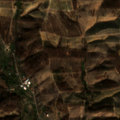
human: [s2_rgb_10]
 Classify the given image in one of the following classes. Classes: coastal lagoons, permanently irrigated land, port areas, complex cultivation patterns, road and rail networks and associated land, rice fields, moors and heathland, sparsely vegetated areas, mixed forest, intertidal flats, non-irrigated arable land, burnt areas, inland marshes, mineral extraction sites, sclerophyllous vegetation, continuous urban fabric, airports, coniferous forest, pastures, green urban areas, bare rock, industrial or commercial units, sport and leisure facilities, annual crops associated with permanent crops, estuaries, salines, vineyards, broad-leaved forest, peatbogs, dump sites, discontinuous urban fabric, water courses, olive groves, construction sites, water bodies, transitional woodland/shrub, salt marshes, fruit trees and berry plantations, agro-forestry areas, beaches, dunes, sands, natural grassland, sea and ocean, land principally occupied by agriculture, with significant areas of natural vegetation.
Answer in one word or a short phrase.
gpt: complex cultivation patterns, broad-leaved forest, transitional woodland/shrub